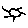
Label: sun